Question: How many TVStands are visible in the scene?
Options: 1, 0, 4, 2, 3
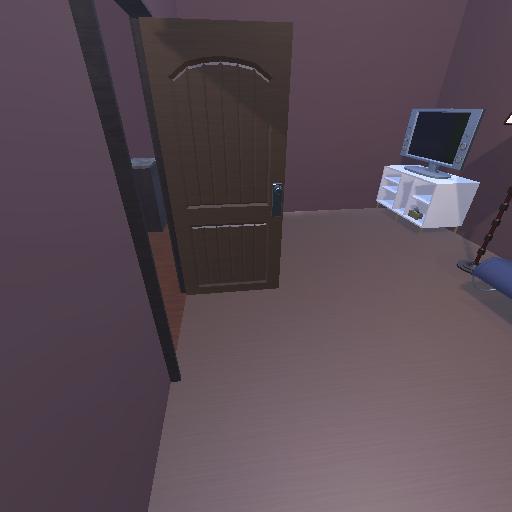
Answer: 1